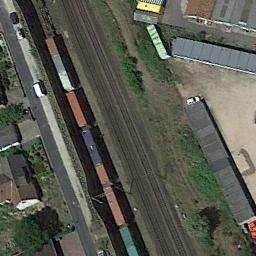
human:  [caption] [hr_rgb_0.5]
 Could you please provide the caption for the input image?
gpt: These railways are flanked by some houses and a train is on one railway .

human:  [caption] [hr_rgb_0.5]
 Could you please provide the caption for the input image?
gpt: Several buildings of different shapes are beside the railway .

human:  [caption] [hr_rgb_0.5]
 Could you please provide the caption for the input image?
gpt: There are two parallel railway lines here .

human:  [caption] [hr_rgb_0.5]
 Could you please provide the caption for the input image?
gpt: The railway is next to some trees and houses .

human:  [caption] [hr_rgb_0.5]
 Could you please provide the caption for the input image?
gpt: There are some buildings beside the railway with one train .